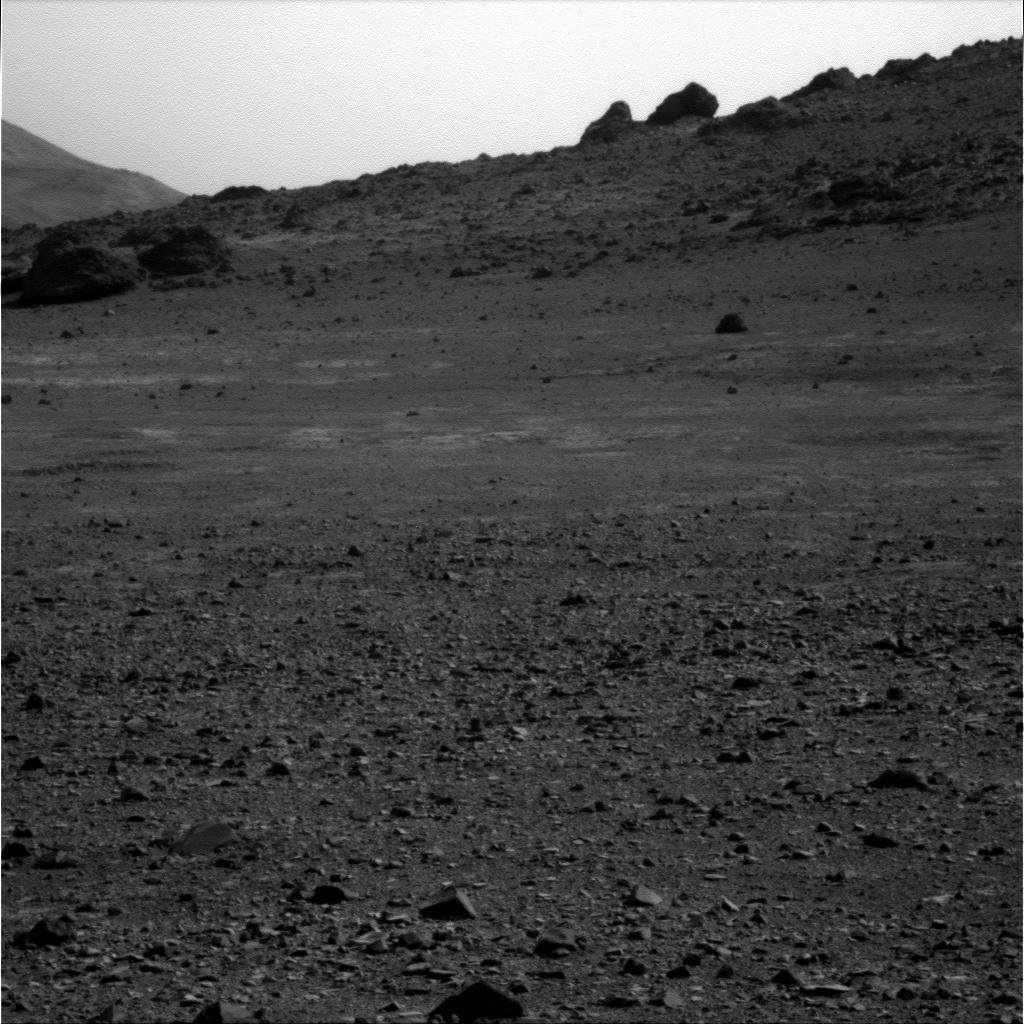
Terrain classes present: Gravel / Sand / Soil, Rock, Sky / Distant Mountains